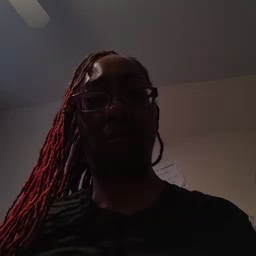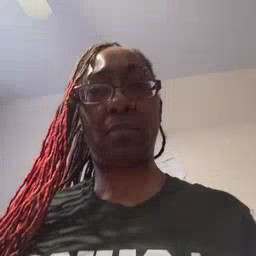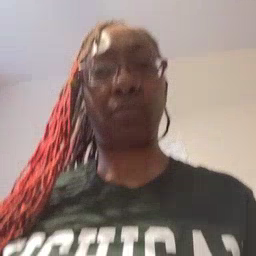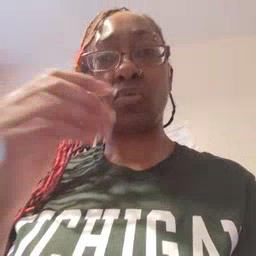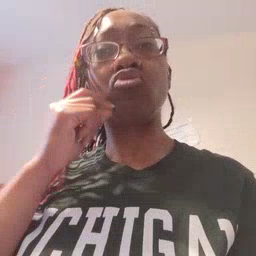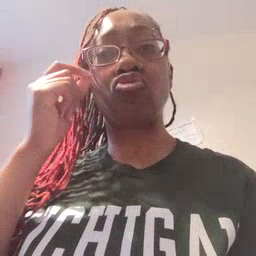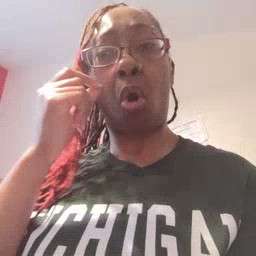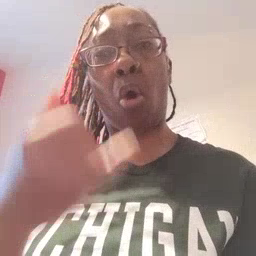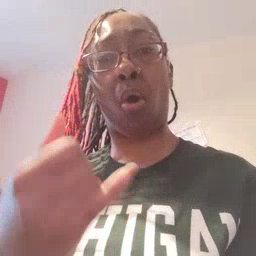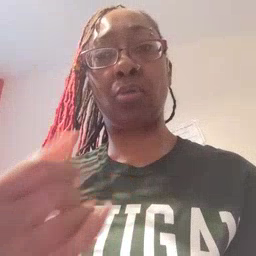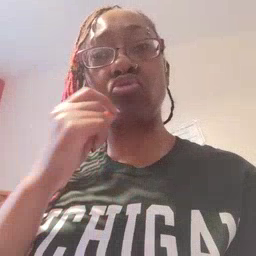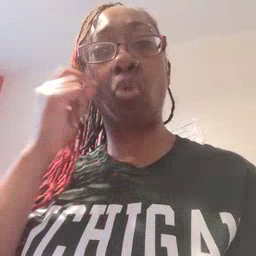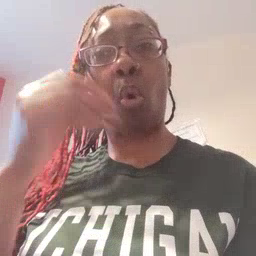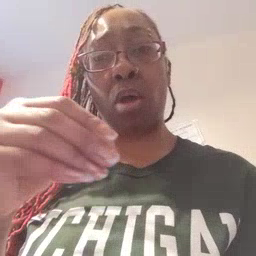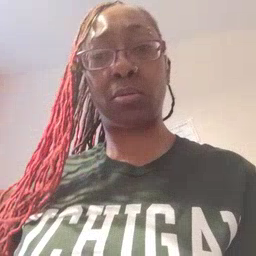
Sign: store